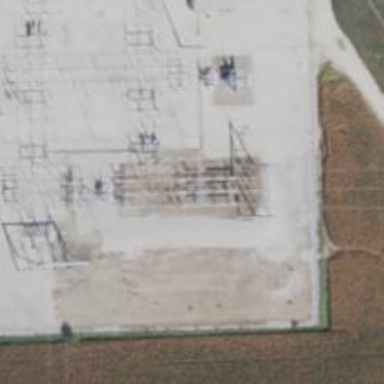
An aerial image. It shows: Switch used for power control.